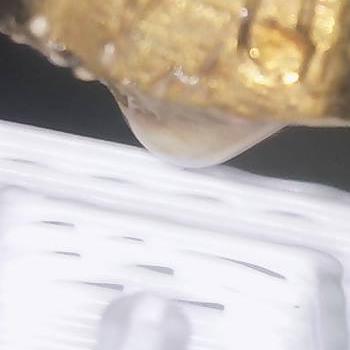
Flow rate: 66%